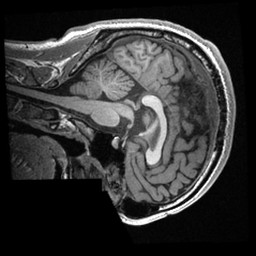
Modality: T1w
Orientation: sagittal
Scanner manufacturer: ge
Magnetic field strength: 3 T
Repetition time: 0.00766 s
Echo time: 0.002936 s